Question: I have a silhouette edge that is not connected and i need a way to make it connected so that i can sort it's pixels clockwise... any help about how to do so.
this is an image of the disconnected border but the cuts in the edge will not be obvious it need to zoom in to see them.

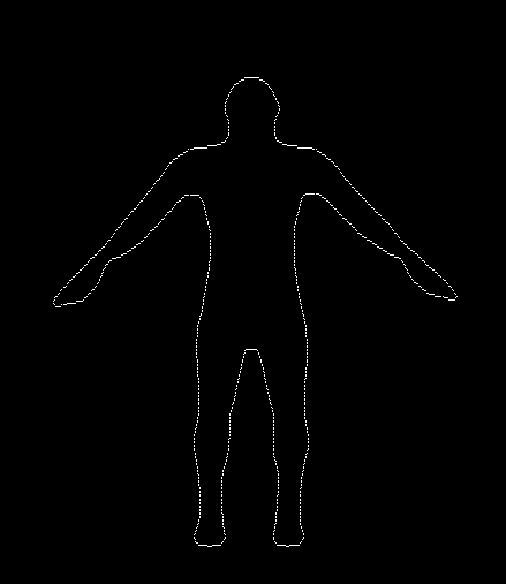
Answer: Try the following:
'''
I = double(imread('http://i.stack.imgur.com/2MYgL.png'));
BW = im2bw(I,0.5); %# binarize image
BW = imdilate(BW,strel('square',3)); %# dilation
BW = imfill(BW,'holes'); %# fill inside silhouette
BW = imerode(BW,strel('square',3)); %# erode
BW = bwperim(BW,8); %# get perimeter
imshow(BW)
'''